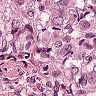
Metastatic tissue present: yes